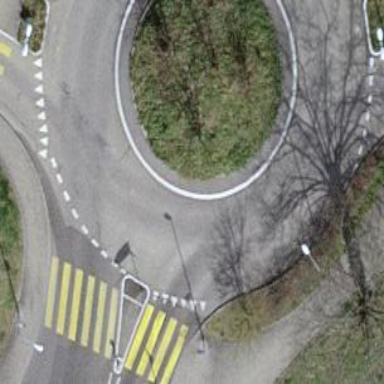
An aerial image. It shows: Tertiary road with asphalt surface leading to roundabout junction.